Interaction volume radius: 5 \u00c5
Interaction volume height: 10 \u00c5
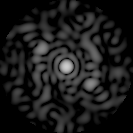
Disorder parameter: 0.785